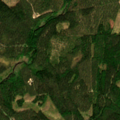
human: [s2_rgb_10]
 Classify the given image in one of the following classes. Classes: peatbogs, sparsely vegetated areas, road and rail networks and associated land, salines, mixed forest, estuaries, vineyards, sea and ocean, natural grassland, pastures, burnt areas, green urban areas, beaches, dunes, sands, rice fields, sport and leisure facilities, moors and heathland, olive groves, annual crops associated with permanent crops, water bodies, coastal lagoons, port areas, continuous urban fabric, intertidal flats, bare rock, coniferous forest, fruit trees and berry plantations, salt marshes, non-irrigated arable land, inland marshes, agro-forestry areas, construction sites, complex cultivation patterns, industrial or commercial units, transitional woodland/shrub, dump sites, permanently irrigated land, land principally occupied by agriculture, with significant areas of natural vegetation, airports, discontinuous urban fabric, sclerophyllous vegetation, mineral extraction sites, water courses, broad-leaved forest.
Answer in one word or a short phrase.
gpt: coniferous forest, mixed forest